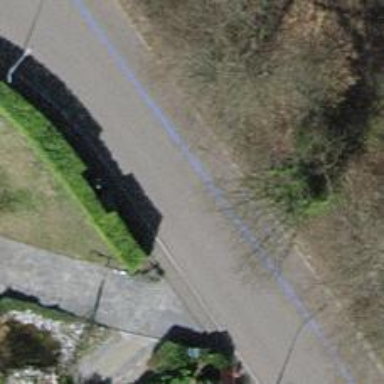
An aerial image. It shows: Residential road with asphalt surface. Sidewalk is present on the left side.